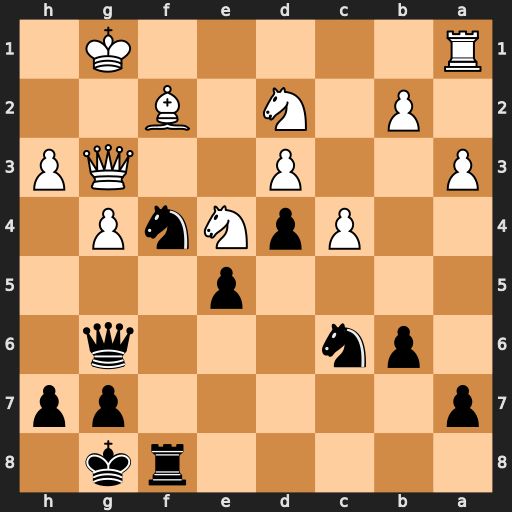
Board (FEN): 5rk1/p5pp/1pn3q1/4p3/2PpNnP1/P2P2QP/1P1N1B2/R5K1
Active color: b
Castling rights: -
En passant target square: -
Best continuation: Ne2+ Kh2 Nxg3